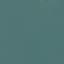
Land use / land cover: SeaLake